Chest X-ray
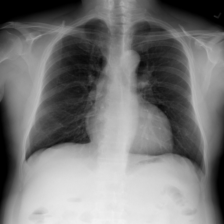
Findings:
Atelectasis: negative
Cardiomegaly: negative
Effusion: negative
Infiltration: positive
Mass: negative
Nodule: negative
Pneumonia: negative
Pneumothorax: negative
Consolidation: negative
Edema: negative
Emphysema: negative
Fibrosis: negative
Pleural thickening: negative
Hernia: negative